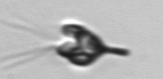
Label: Pyramimonas_longicauda